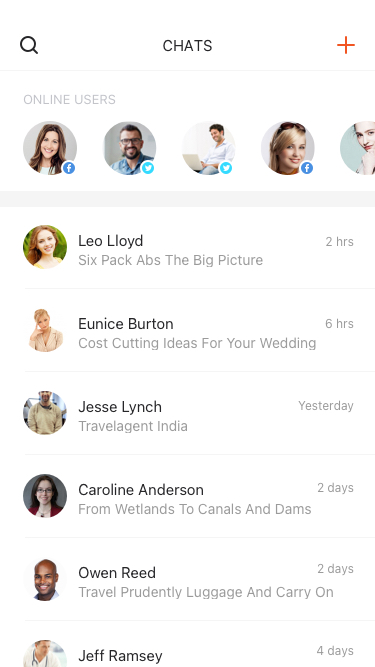
Text in this UI design:
Leo Lloyd
Six Pack Abs The Big Picture
2 hrs
Eunice Burton
Cost Cutting Ideas For Your Wedding
6 hrs
Jesse Lynch
Travelagent India
Yesterday
Caroline Anderson
From Wetlands To Canals And Dams Amsterdam Is Alive
2 days
Owen Reed
Travel Prudently Luggage And Carry On Worries
2 days
Jeff Ramsey
Last Minute Festive Packages From Superbreak
4 days
Online Users